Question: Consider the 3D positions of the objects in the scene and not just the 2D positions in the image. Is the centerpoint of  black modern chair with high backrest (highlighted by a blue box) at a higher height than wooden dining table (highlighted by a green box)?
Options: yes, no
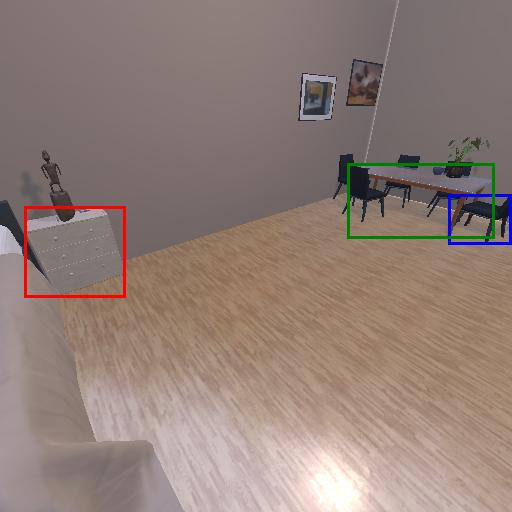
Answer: yes